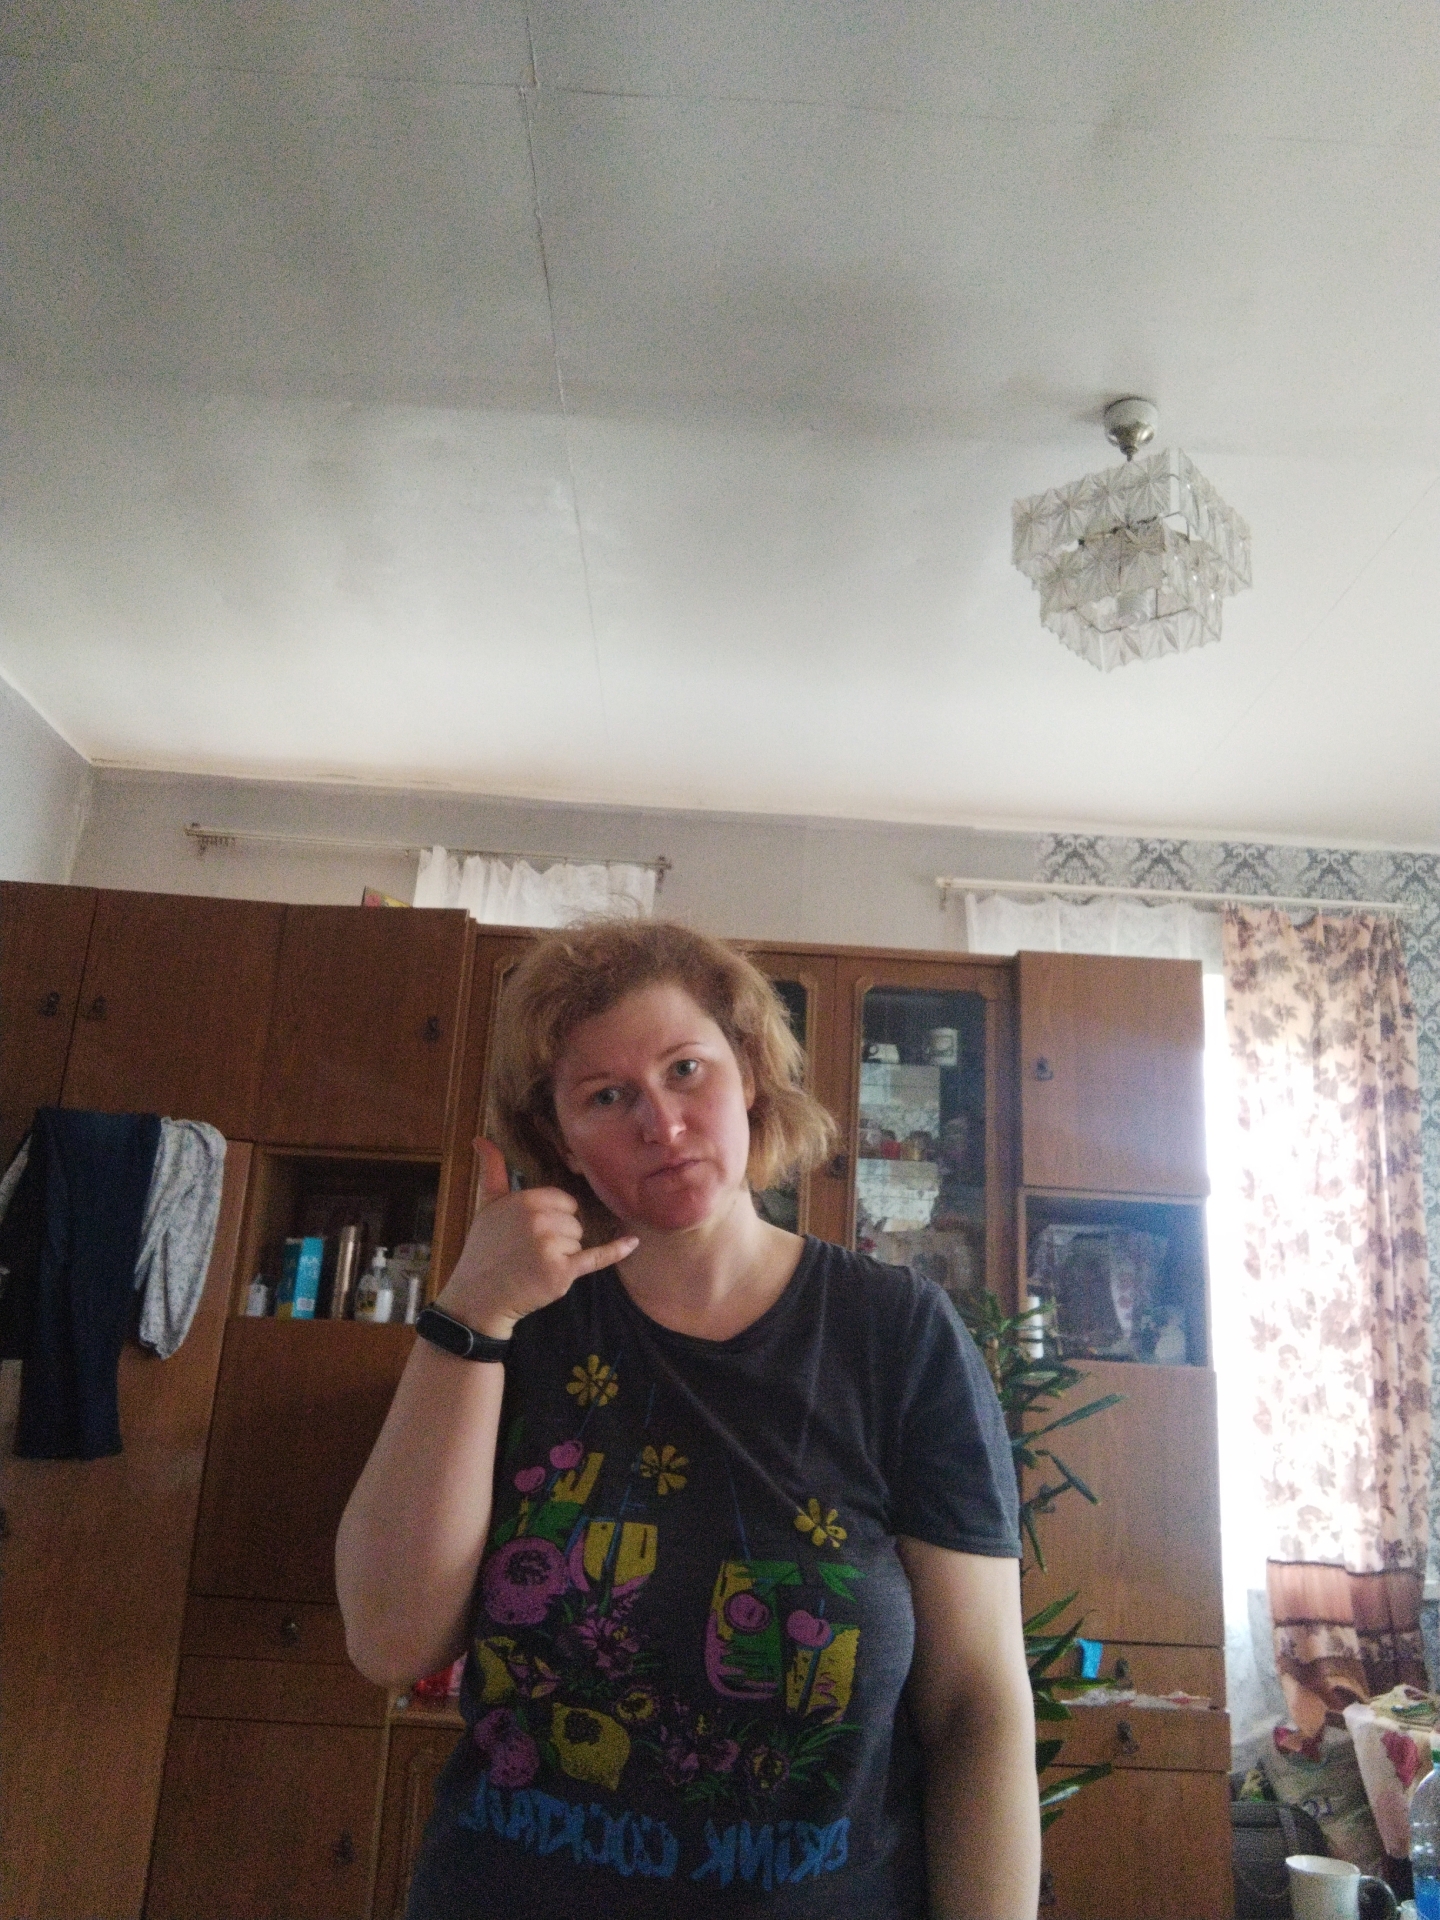
Label: noise